Interaction volume radius: 5 \u00c5
Interaction volume height: 15 \u00c5
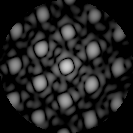
Disorder parameter: 0.1853